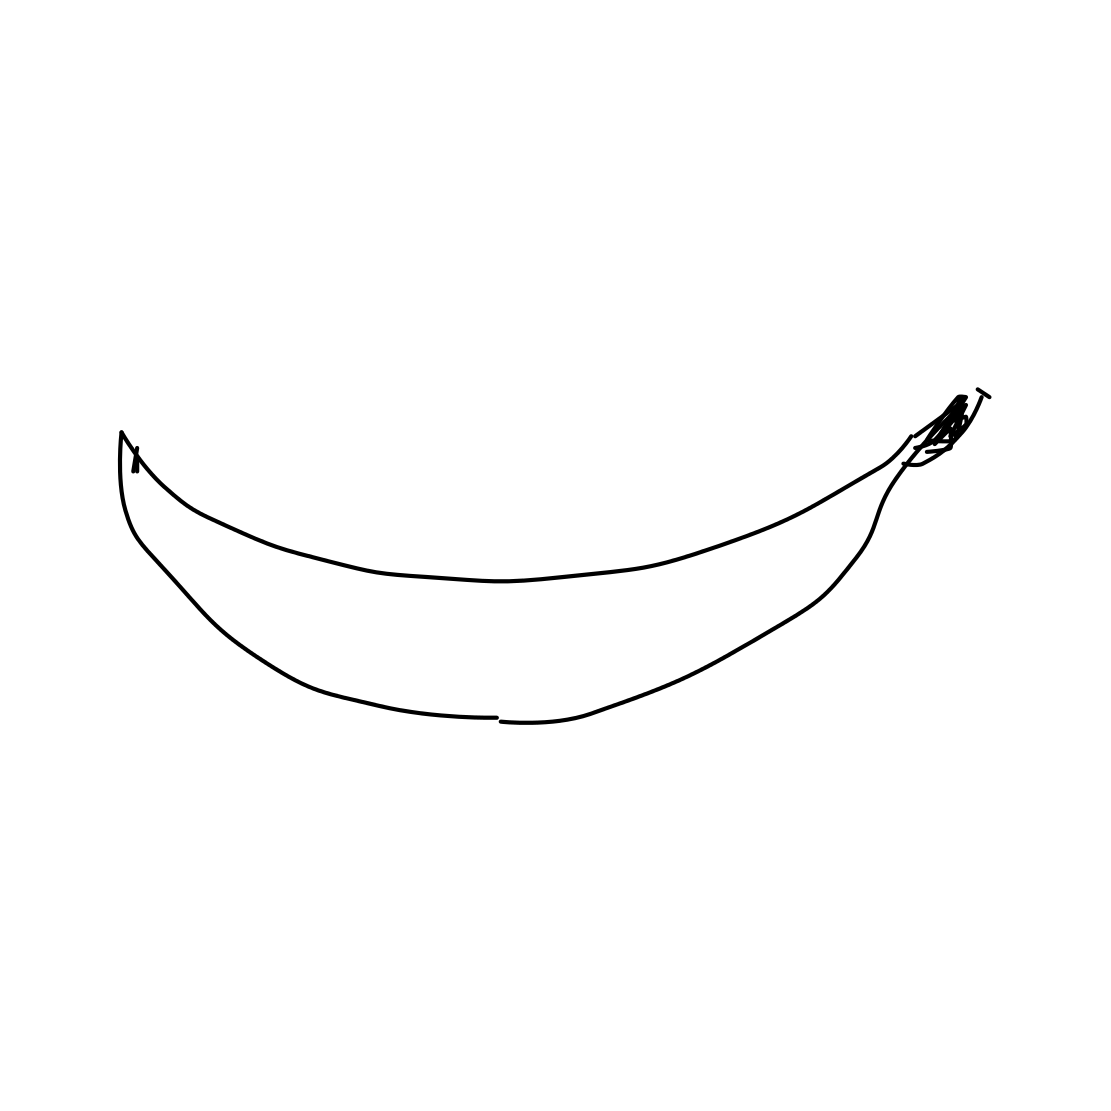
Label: banana